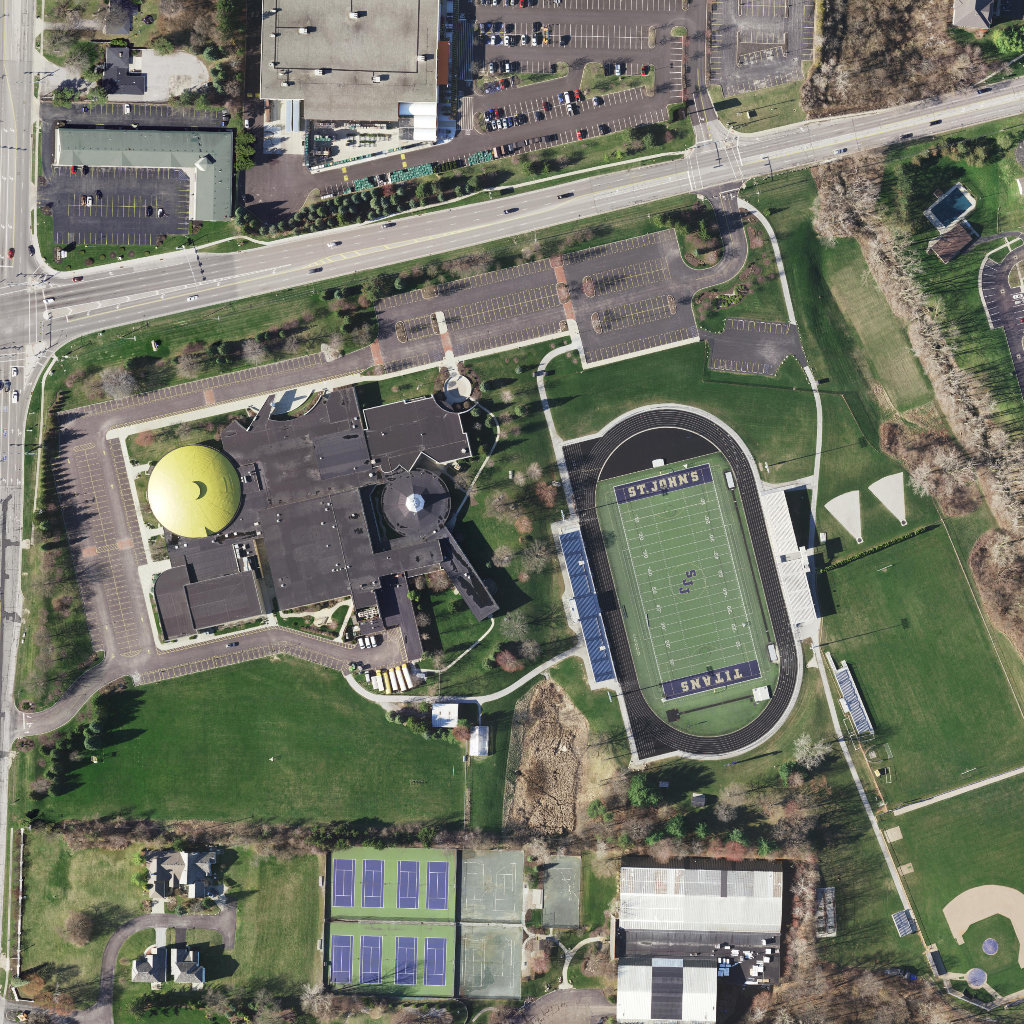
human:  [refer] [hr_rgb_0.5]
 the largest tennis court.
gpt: <box>[[31, 82, 51, 97, 0]]</box>